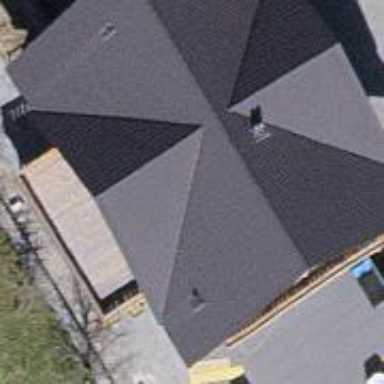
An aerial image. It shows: Building with gabled roof.